Question: I have a form in share with multiple fields using . I want to set default values in those fields dynamically. I can set default value by passing static path of category in . But now my requirement is to read values stored in one file and than set those values as default in .

For ex, On above screenshot I have set default language as English by passing English reference statically in share-config. So every time when a form renders it sets English as default language. I want this to be changed to set default language to value which is stored in file. So how to pass dynamic reference of category in share-config-custom.xml file?
Any help would be greatly appreciated!!!
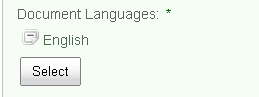
Answer: You cant configure dynamic things in share-config-custom.xml.For that you need to workj on below things.
For each and every picker in alfresco ,alfresco share is using below javascript file.(This are YUI scripts)
1.generic-object-finder.js
2.object-finder.js
= >
This file is generally used when type of content is authority(users of alfresco).So i think this will be not used in your case.
= >
This file is used for generic picker and using this you can set default values.
======================================================================
Below are steps to set value in picker.
Above method will return all object of picker , We need to pick one by one and set default value one by one in alfresco advanced search.It will return object in array form
Where X will first element of array
Above will set default value.You must need to pass relevant value here.